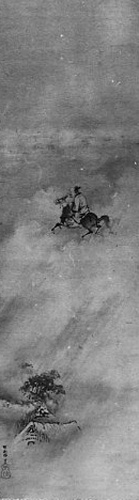
Artist: Kano School
Object type: Hanging scroll
Classification: Paintings
Medium: Hanging scroll; ink on paper
Culture: Japan
Period: Edo period (1615–1868)
Dimensions: Image: 40 3/4 × 11 5/8 in. (103.5 × 29.6 cm)
Overall with mounting: 72 15/16 × 16 1/8 in. (185.2 × 40.9 cm)
Overall with knobs: 72 15/16 × 17 11/16 in. (185.2 × 45 cm)
Department: Asian Art
Credit line: The Howard Mansfield Collection, Purchase, Rogers Fund, 1936
Accession year: 1936
Repository: Metropolitan Museum of Art, New York, NY
Tags: Clouds|Horses